Field crop: maize
Growth stage: 2
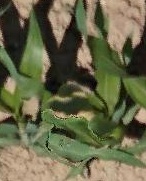
Species: maize